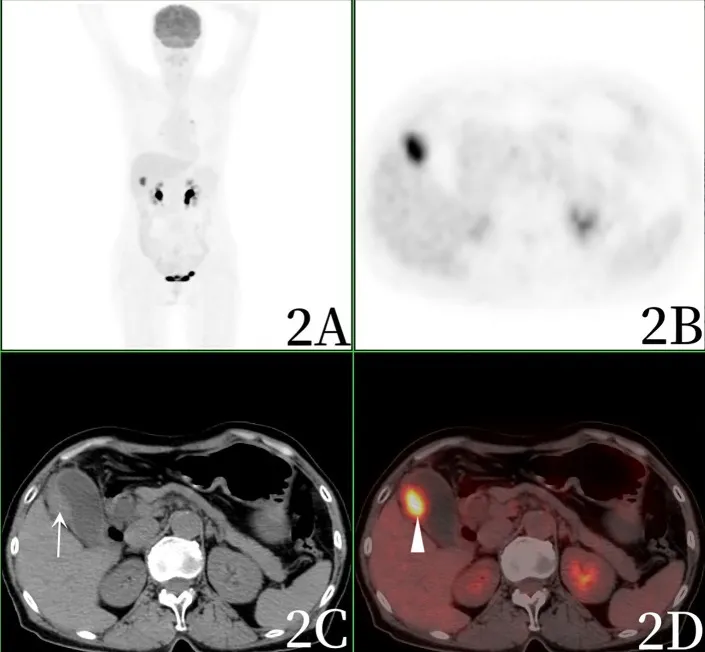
Female, 69 years old.1h after injection of 18F-FDG into PET/CT, 2A (whole body MIP), 2B (axial PET), 2C (axial CT), 2D (axial fusion) showed slightly increased gallbladder volume, uneven thickening of gallbladder bottom, eccentric and limited thickening of gallbladder body wall (arrow), and nodular soft tissue density shadow with a size of about 13x19mm. The hepatobiliary interface was clear, radioactivity uptake increased, and SUVmax was 10.2 (arrow).
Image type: radiology (pet)